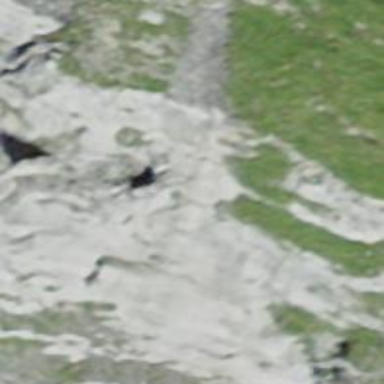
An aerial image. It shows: Cliff in nature.